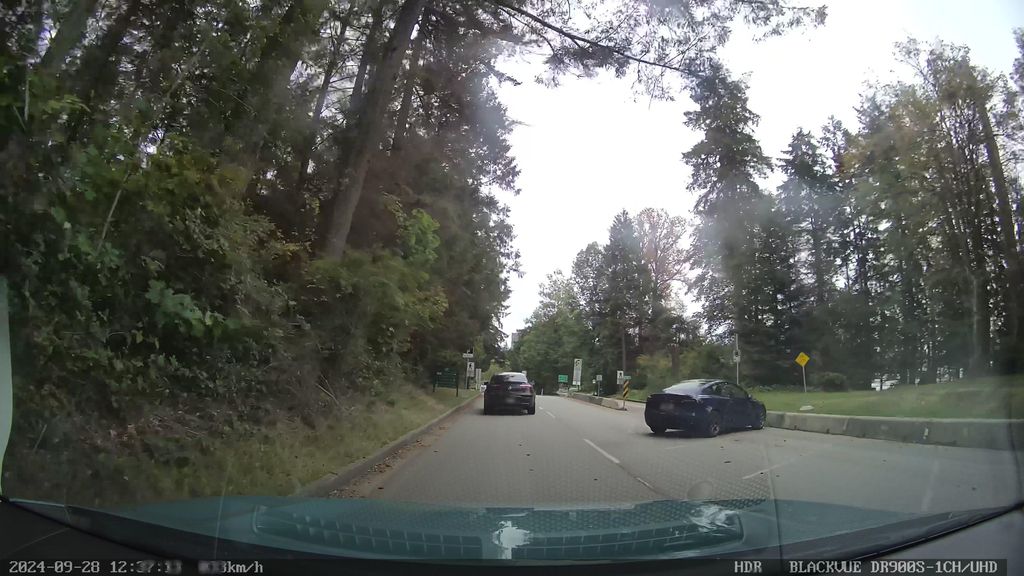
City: vancouver